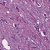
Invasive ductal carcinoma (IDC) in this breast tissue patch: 1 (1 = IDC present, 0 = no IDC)